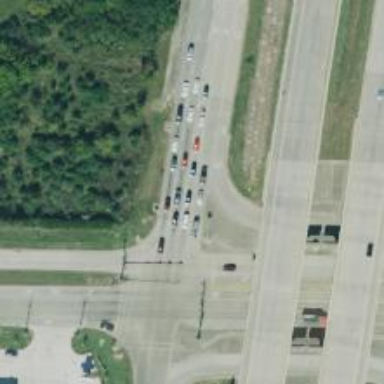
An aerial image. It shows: Secondary road with frontage road.